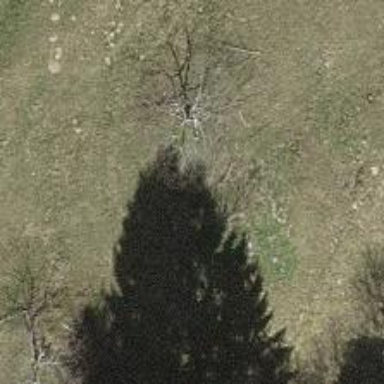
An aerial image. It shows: Beautiful tree in nature.